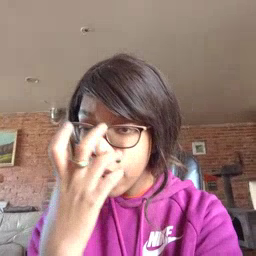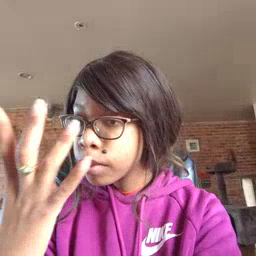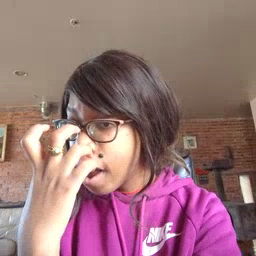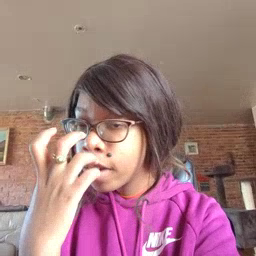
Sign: mad